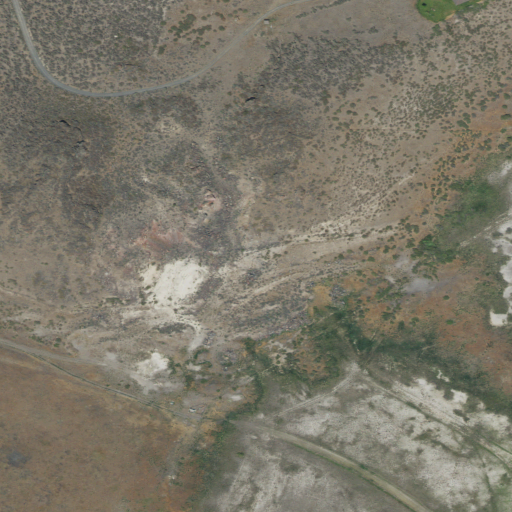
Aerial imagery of island in California named Otey Island containing herbaceous wetlands, shrub, woody wetlands, pasture, and barren land